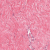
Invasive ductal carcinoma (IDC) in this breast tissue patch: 0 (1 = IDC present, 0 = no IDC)